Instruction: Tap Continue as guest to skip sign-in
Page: checkout
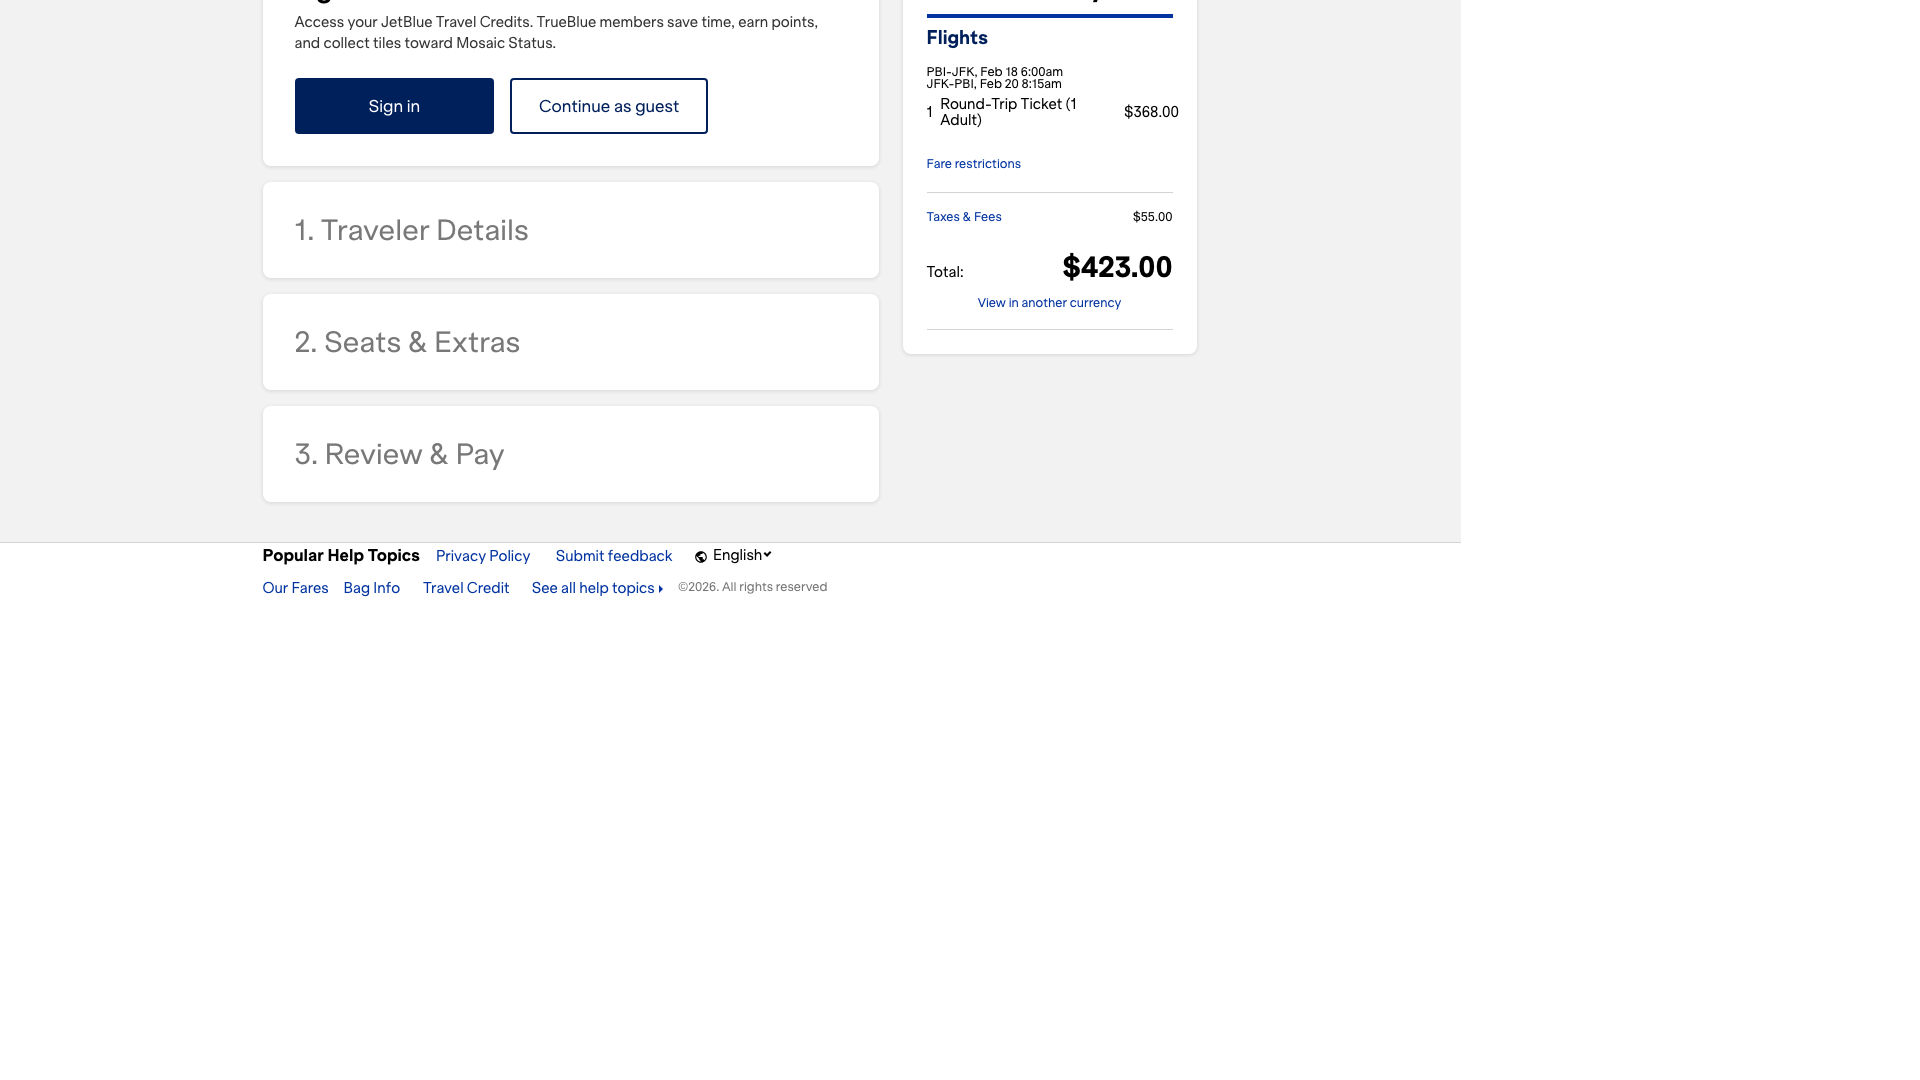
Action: click